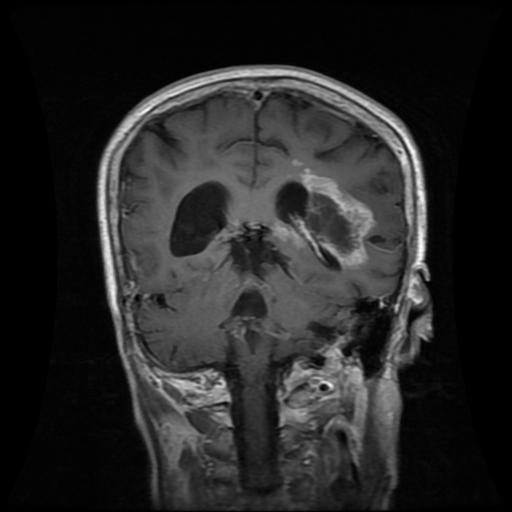
Label: glioma